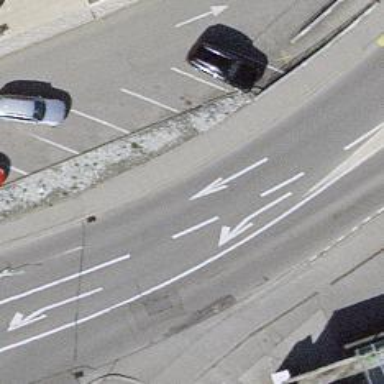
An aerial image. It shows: Secondary road with asphalt surface and designated cycle lane.